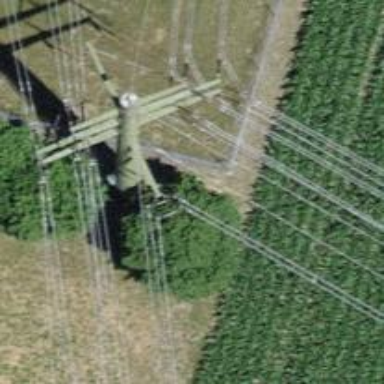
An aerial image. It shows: Three cables of power line.